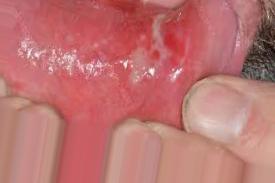
Condition: Mouth Ulcer